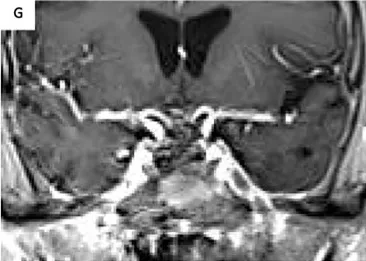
Seller MRI scans showed a sellar lesion with suprasellar extension and compression of the optic chiasm. (E-H) The postoperative MRI showed total resection of the lesion.
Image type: radiology (mri)